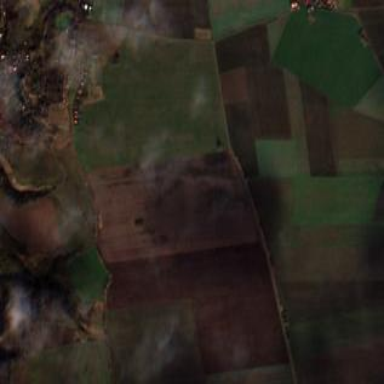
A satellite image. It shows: View of farmland.